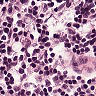
Metastatic tissue present: no